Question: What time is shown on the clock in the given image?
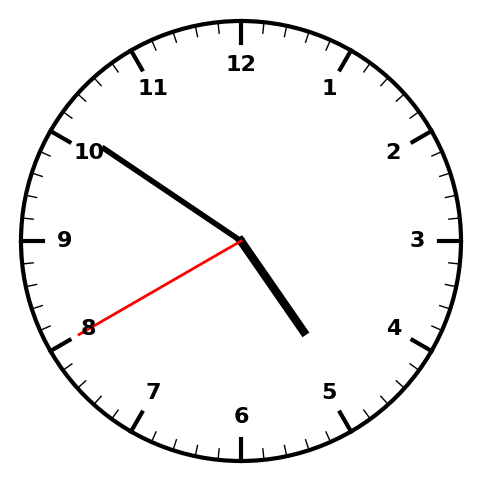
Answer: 04:50:40